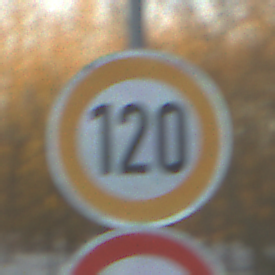
Verkehrszeichen: Geschwindigkeit120
Zusatzzeichen unten: Ueberholverbot
Umgebung: Outdoor, Nature
Tageszeit: SunriseSunset
Wetter: Clear
Licht: Natural
Jahreszeit: Winter
Kontrast: LowContrast